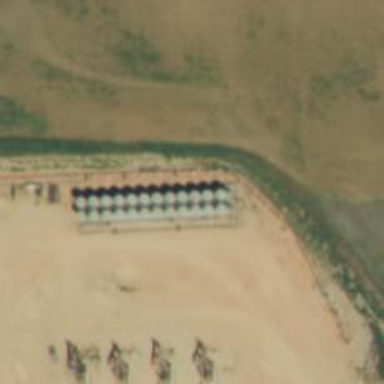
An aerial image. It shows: Storage tank with man-made structure.